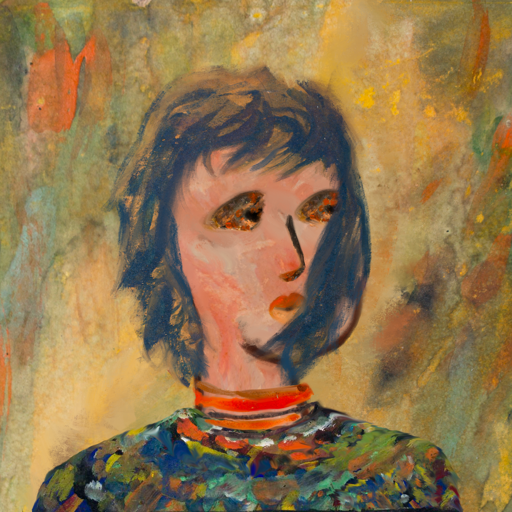
Background: Comrade, Head And Neck Side: Roy_Bahadur, Face Side: Gypsy_Queen, Bust: An_Impression, Hair Side: In_The_Sun, Head Accessory: Blank, Second Necklace: Blank, Necklace: Experience, Baby: Blank